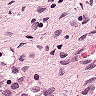
Metastatic tissue present: yes